Question: I am very new in Zend Fw 3.
I followed <URL>
I added the controller config in module.php
'''
public function getControllerConfig(){
return[
'factories' = >[
Controller\DocumentController::class = > function($container) {
return new Controller\DocumentController(
$container->get(Model\DocumentTable::class)
);
},
],
];
}
'''
By running this, I faced this error:

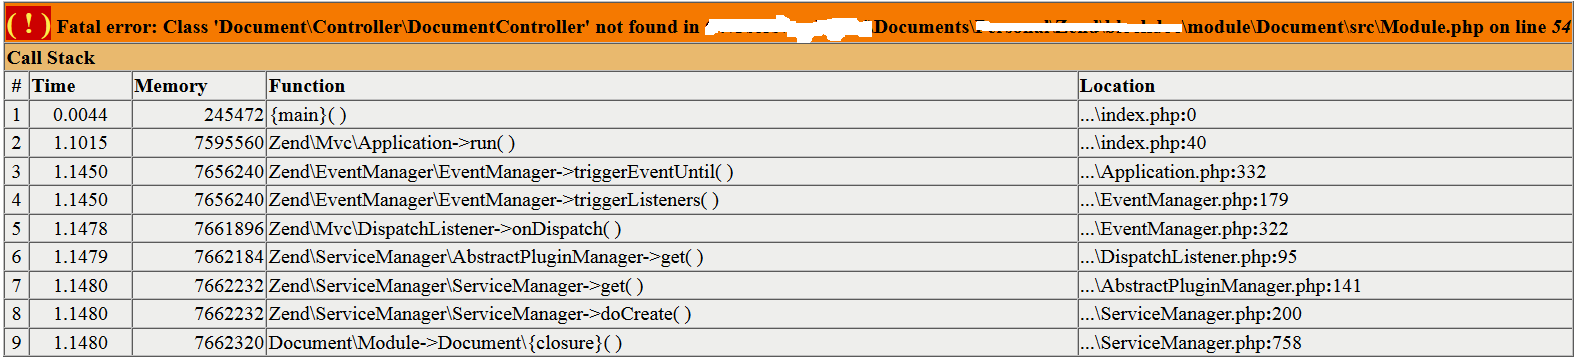
Answer: '''
<?php
namespace Document;
use Zend\Db\ResultSet\ResultSet;
use Zend\Db\TableGateway\TableGateway;
use Zend\ModuleManager\Feature\ConfigProviderInterface;
class Module implements ConfigProviderInterface
{
public function getConfig()
{
return include __DIR__ . '/../config/module.config.php';
}
public function getServiceConfig()
{
return [
'factories' => [
Model\DocumentTable::class => function($container) {
$tableGateway = $container->get(Model\DocumentTableGateway::class);
return new Model\DocumentTable($tableGateway);
},
Model\DocumentTableGateway::class => function ($container) {
$dbAdapter = $container->get(AdapterInterface::class);
$resultSetPrototype = new ResultSet();
$resultSetPrototype->setArrayObjectPrototype(new Model\Document());
return new TableGateway('document', $dbAdapter, null, $resultSetPrototype);
},
],
];
}
public function getControllerConfig()
{
return [
'factories' => [
Controller\DocumentController::class => function($container) {
return new Controller\DocumentController(
$container->get(Model\DocumentTable::class)
);
},
],
];
}
}
'''